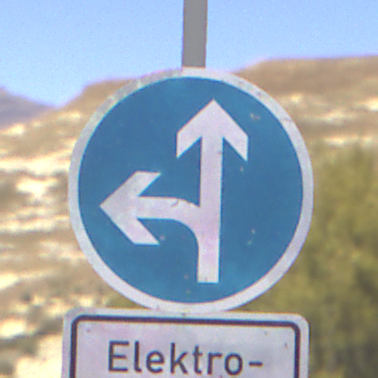
Verkehrszeichen: VorgeschriebeneFahrtrichtungGeradeausOderLinks
Zusatzzeichen unten: BesondereFahrzeugeUndTransportgueter11
Umgebung: Outdoor, Nature
Tageszeit: Midday
Wetter: Clear
Licht: Natural
Jahreszeit: NotSpecified
Kontrast: HighContrast